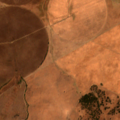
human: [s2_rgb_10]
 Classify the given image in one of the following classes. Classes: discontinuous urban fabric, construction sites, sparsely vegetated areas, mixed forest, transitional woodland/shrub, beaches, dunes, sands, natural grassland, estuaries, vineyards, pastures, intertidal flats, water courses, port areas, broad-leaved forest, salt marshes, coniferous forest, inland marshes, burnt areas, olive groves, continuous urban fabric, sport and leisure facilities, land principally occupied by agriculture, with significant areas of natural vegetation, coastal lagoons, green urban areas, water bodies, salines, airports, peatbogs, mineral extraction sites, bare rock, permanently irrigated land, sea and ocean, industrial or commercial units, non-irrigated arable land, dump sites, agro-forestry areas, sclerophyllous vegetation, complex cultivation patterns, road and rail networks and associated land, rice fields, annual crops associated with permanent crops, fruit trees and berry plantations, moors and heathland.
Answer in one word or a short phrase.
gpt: non-irrigated arable land, permanently irrigated land, agro-forestry areas